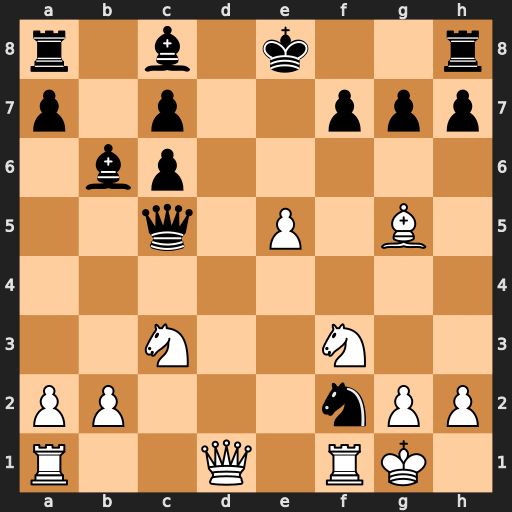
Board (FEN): r1b1k2r/p1p2ppp/1bp5/2q1P1B1/8/2N2N2/PP3nPP/R2Q1RK1
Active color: w
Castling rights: kq
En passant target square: -
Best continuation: Qd8#